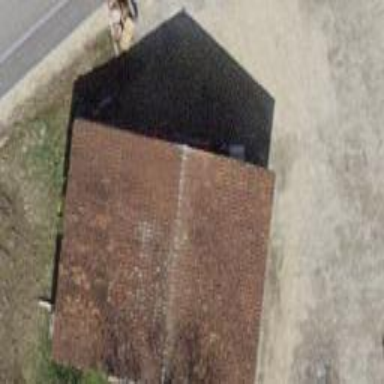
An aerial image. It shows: Barn.